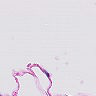
Metastatic tissue present: no